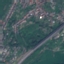
Land use / land cover: Highway